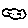
Label: cloud